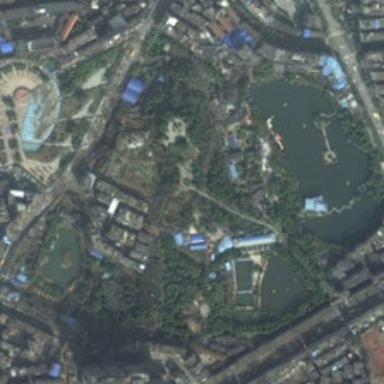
Many buildings are around a park with many green trees and several ponds .